Interaction volume radius: 5 \u00c5
Interaction volume height: 15 \u00c5
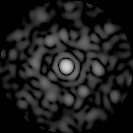
Disorder parameter: 0.8557